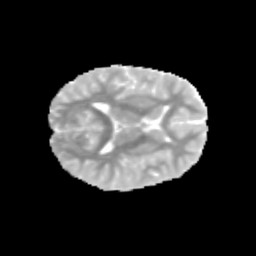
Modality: MD
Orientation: axial
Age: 11
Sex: female
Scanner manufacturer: siemens
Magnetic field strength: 3 T
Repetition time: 3.8 s
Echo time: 0.07 s